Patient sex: M
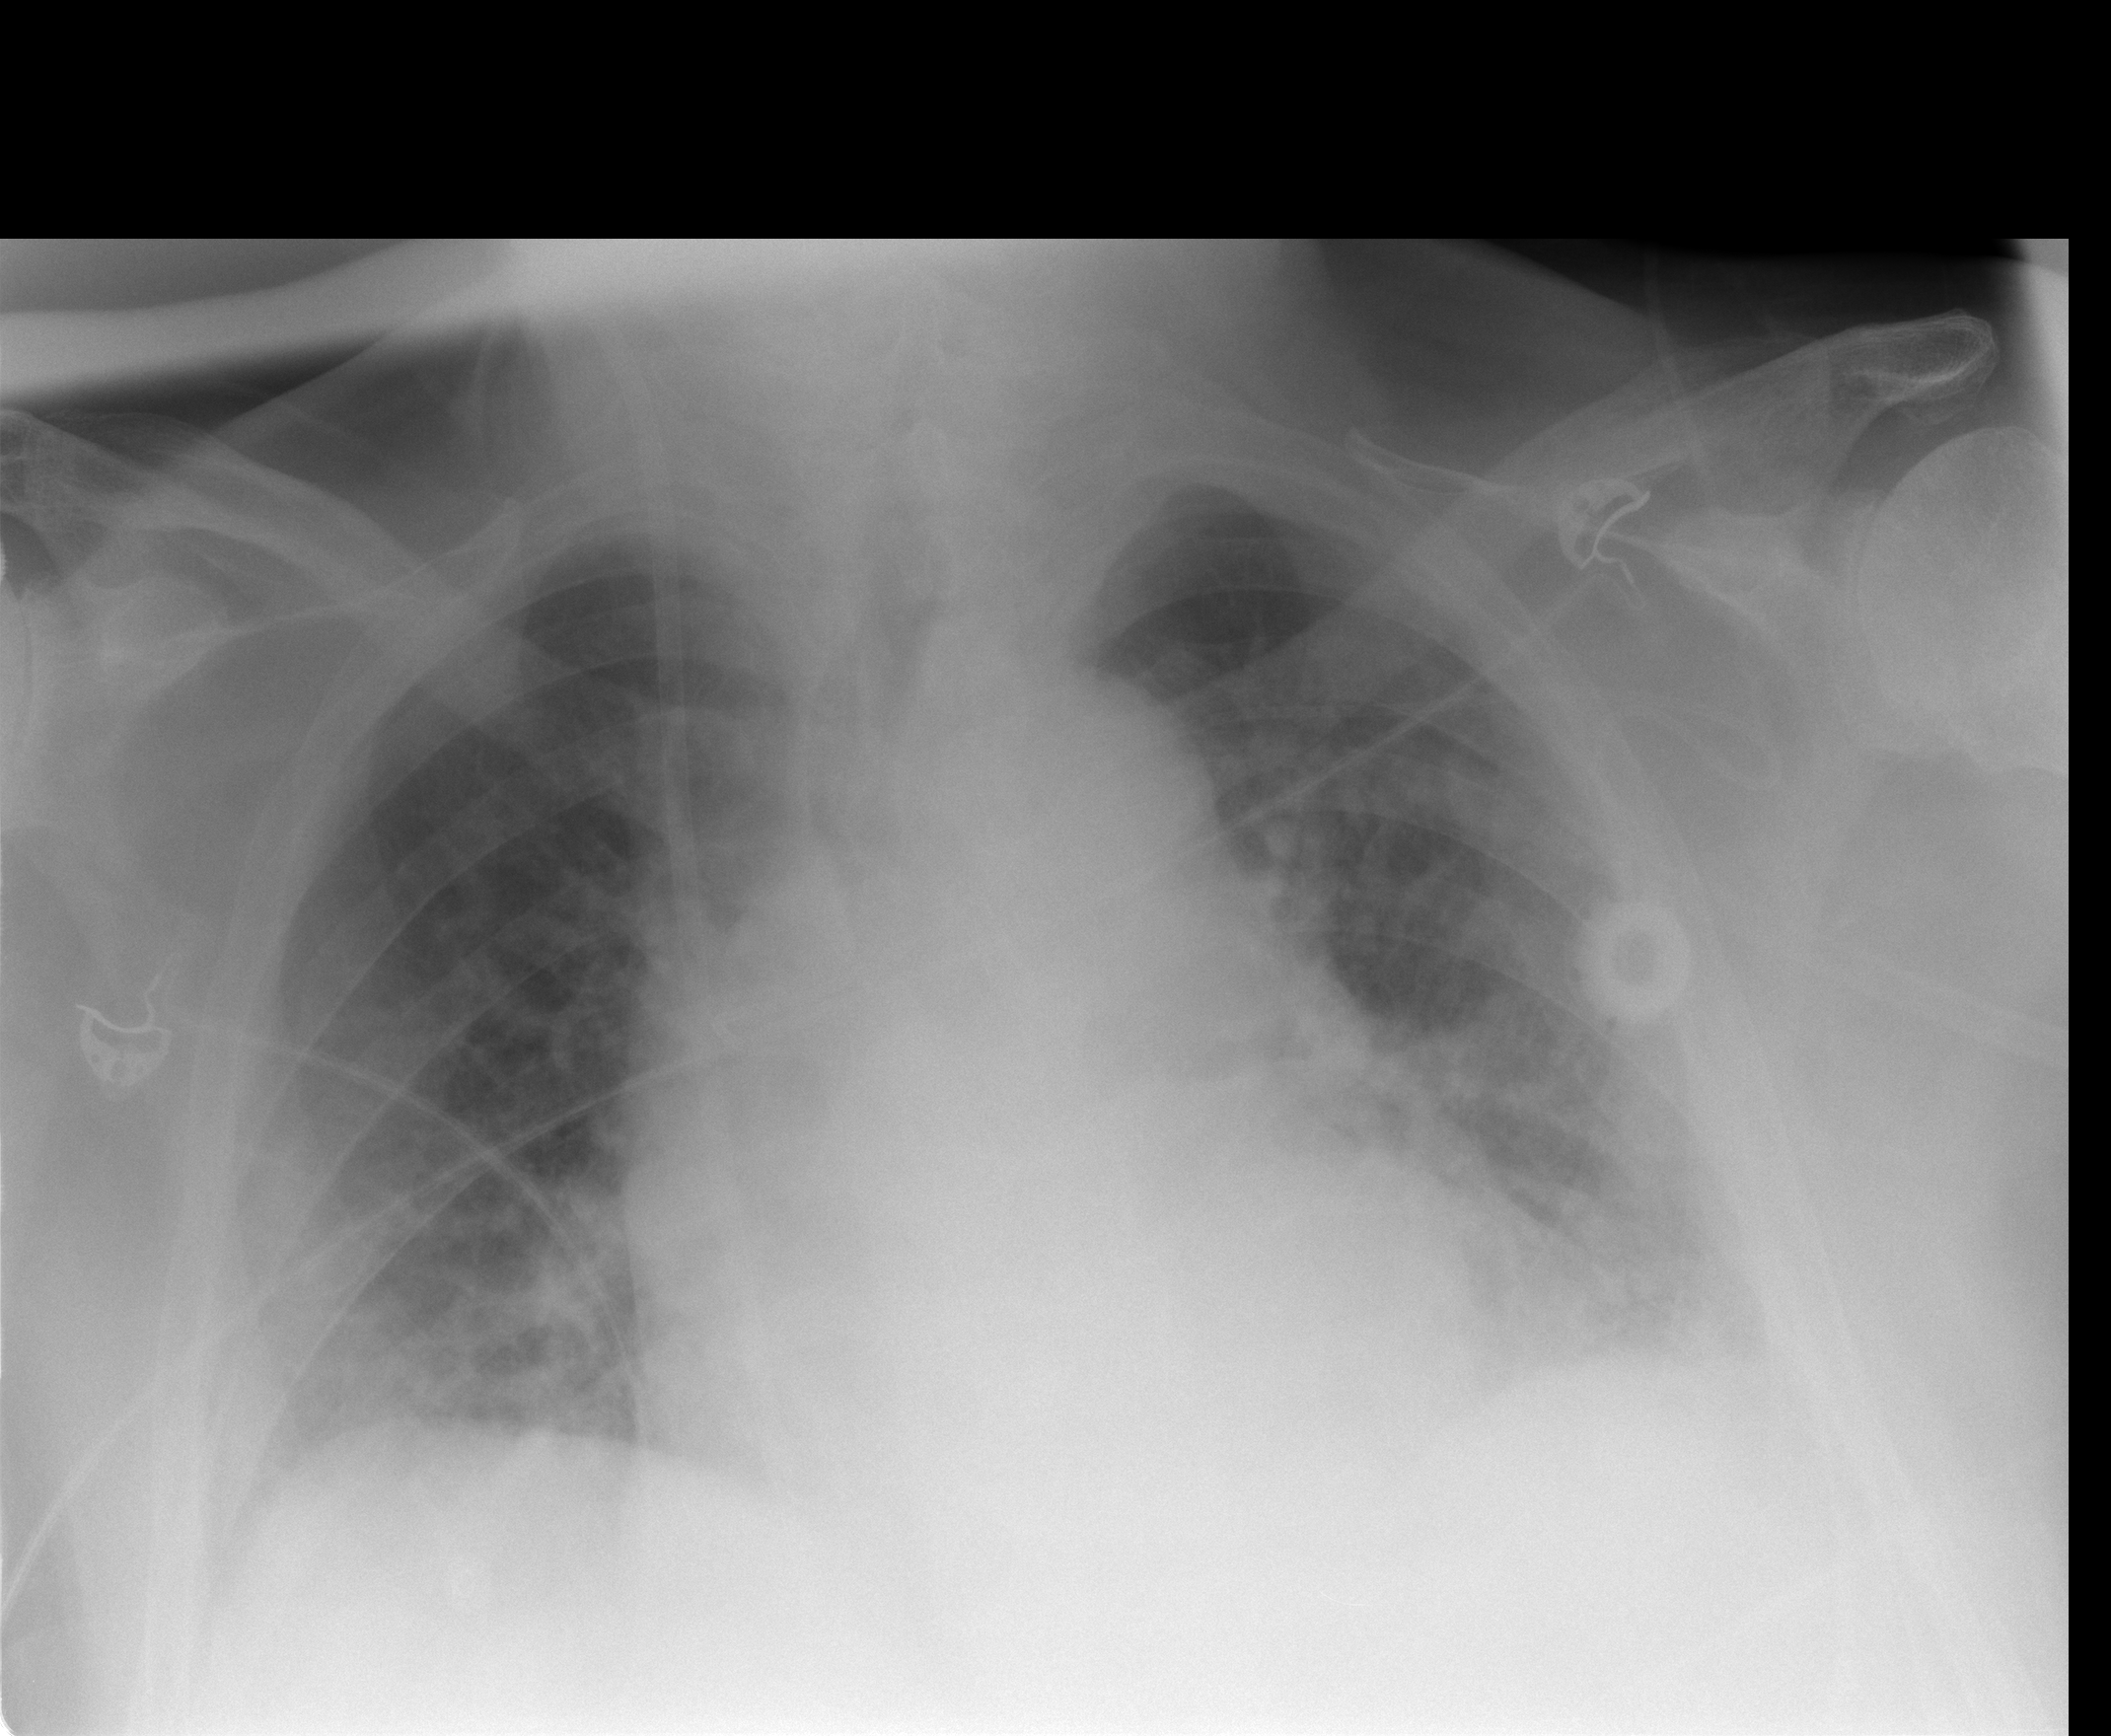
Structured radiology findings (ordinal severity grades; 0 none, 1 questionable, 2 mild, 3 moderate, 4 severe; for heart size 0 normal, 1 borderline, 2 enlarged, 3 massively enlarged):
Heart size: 0
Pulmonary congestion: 2
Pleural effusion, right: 2
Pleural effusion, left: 2
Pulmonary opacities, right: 2
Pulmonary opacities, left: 2
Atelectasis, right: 1
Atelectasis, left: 1